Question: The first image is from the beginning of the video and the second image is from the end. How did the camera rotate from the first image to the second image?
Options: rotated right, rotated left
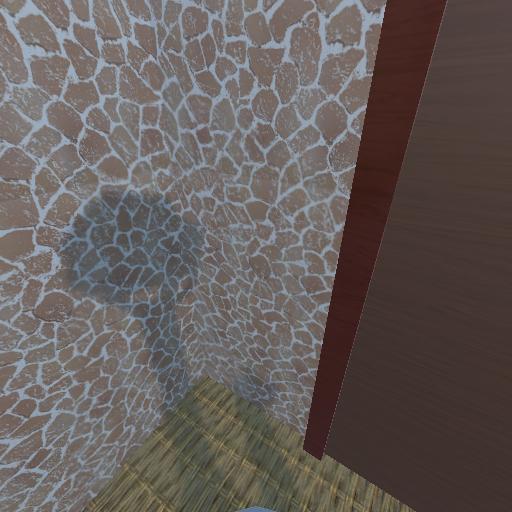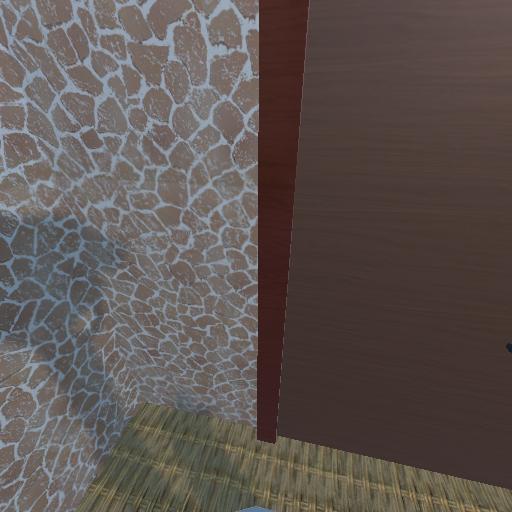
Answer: rotated right